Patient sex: M
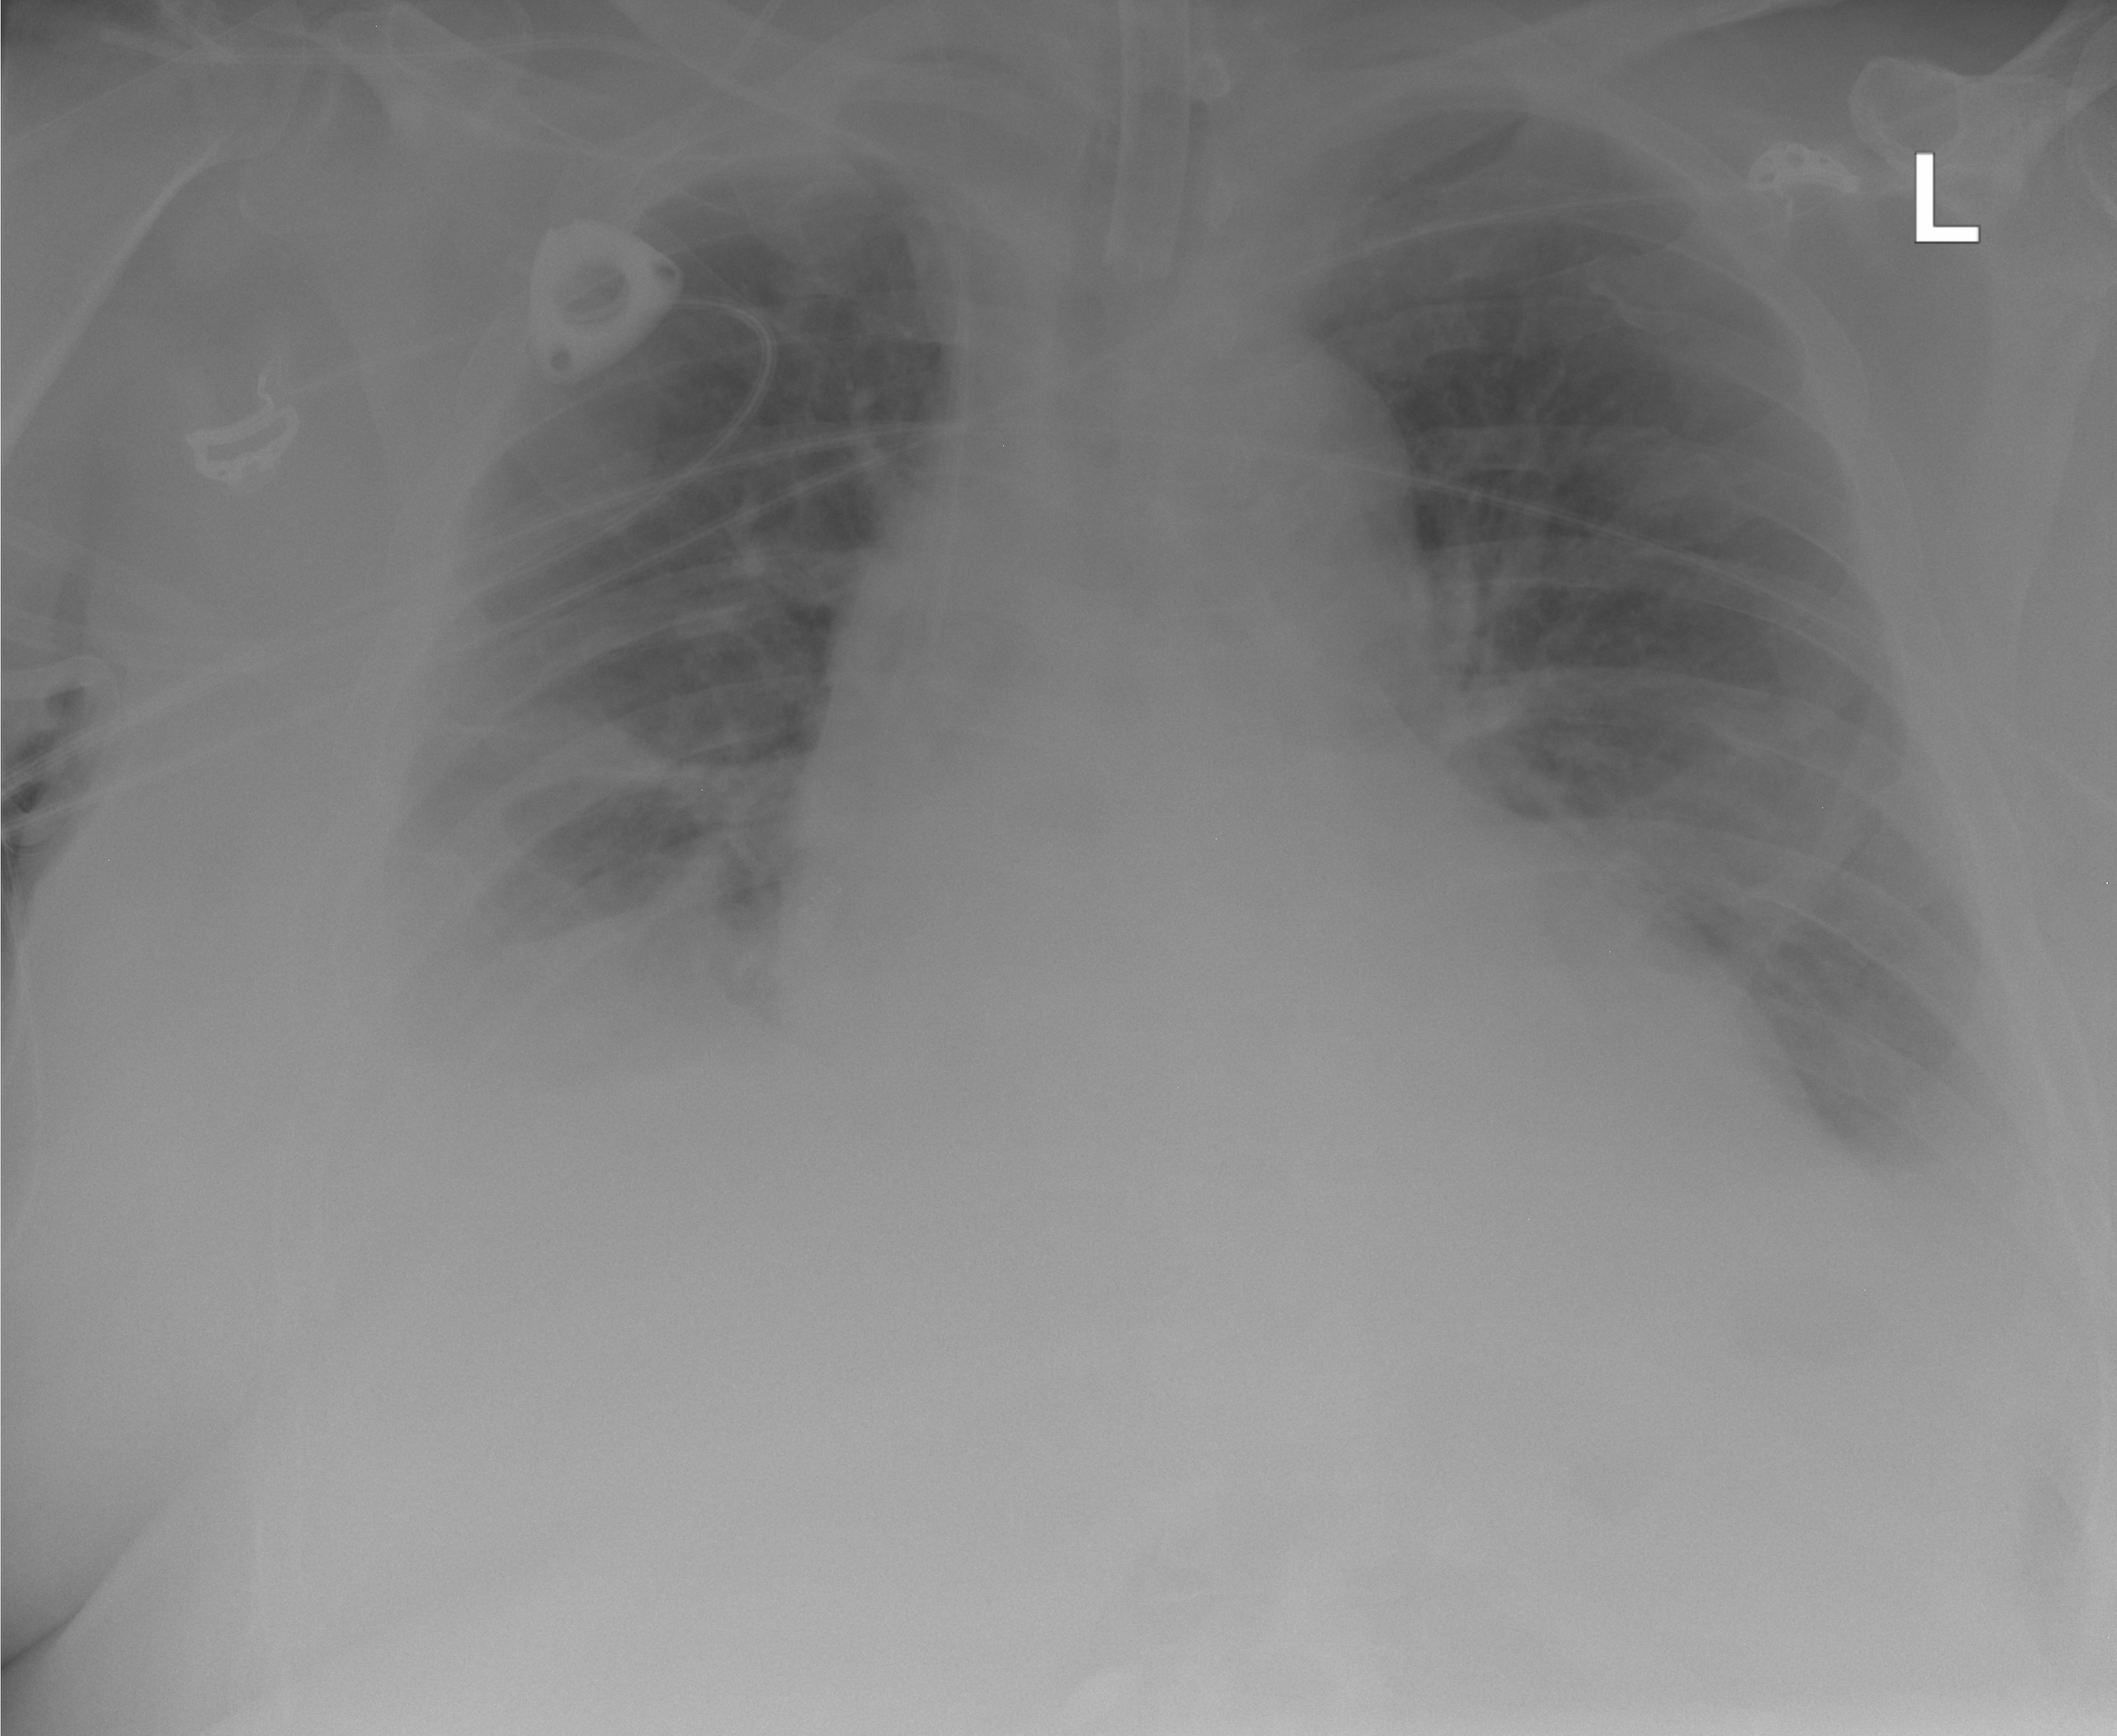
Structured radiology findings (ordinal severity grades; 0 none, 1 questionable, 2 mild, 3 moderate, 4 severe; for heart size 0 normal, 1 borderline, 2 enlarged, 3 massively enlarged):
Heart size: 2
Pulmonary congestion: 2
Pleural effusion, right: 3
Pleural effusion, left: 2
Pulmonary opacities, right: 2
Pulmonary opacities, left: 2
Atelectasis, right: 2
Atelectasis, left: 2